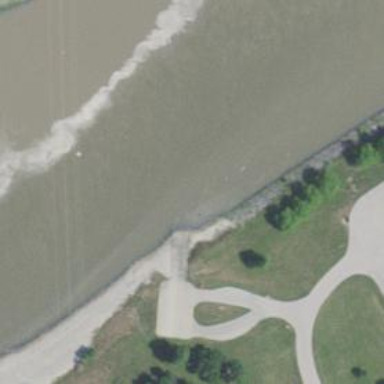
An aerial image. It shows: Slipway on leisure land.